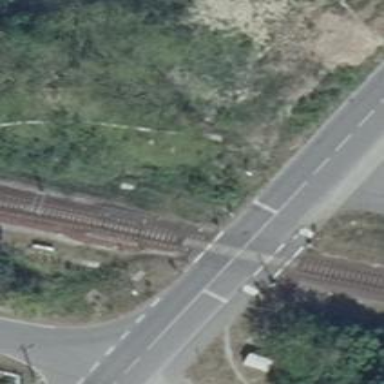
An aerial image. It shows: Railway level crossing.